Interaction volume radius: 5 \u00c5
Interaction volume height: 40 \u00c5
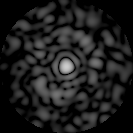
Disorder parameter: 0.7825